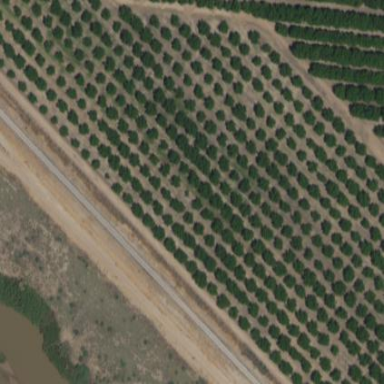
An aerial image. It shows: Orchard.